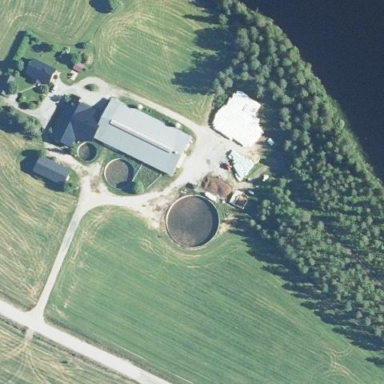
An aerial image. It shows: Farmyard area.